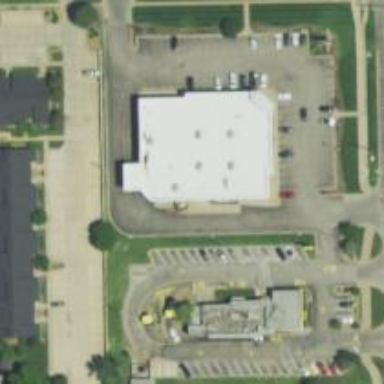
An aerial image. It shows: Pharmacy providing healthcare services.